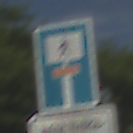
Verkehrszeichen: SackgasseFussgaengerDurchlaessig
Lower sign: HinweisGeaenderteVorfahrtVerkehrsfuehrungVerkehrsregelung3
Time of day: MorningAfternoon
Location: Outdoor (Nature)
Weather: PartlyCloudy
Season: NotSpecified
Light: Natural